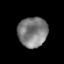
Tissue: prostate
Cell type: T cells
Senescence score: 0.2784
Nuclear area (px): 863
Mean DAPI intensity: 125.932